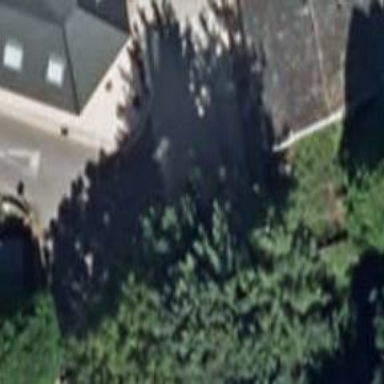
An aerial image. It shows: Brown bench.